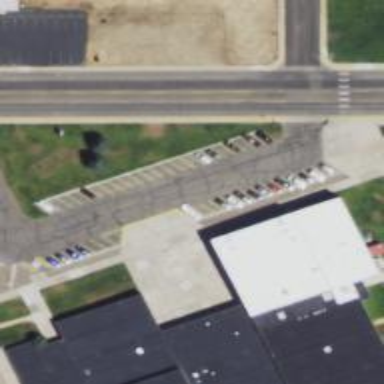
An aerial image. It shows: Parking area.